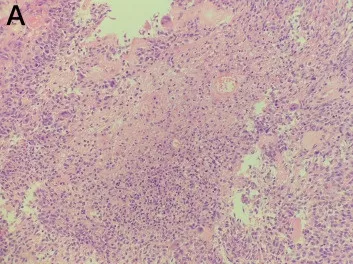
Histopathology results. 200xmagnification.
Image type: pathology (h&e)